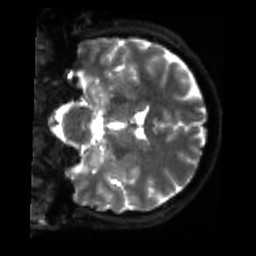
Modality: sbref
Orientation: coronal
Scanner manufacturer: siemens
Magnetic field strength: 3 T
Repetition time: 4 s
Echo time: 0.0594 s